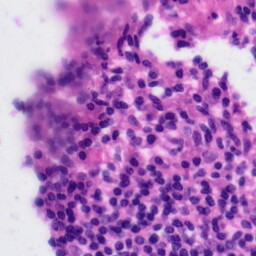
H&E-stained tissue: Tonsil